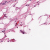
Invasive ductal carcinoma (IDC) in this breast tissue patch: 0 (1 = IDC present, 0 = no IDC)